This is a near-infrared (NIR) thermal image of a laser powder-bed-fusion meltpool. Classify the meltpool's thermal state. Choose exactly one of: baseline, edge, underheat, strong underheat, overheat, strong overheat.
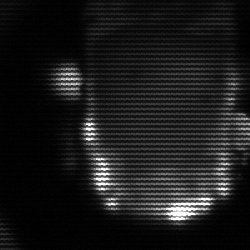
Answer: baseline